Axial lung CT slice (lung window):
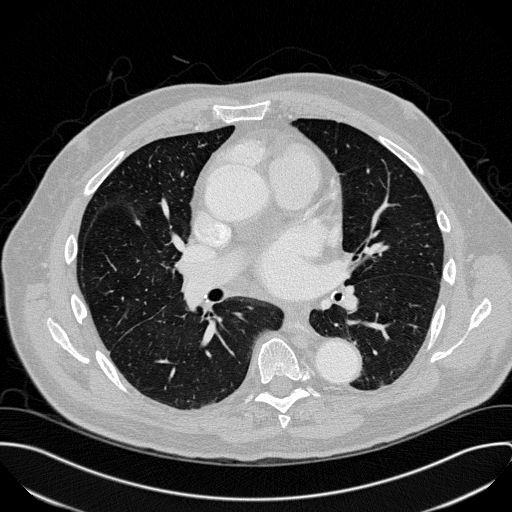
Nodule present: no